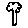
Label: flower